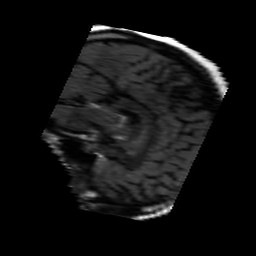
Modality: FLAIR
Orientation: sagittal
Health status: ill
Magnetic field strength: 3 T